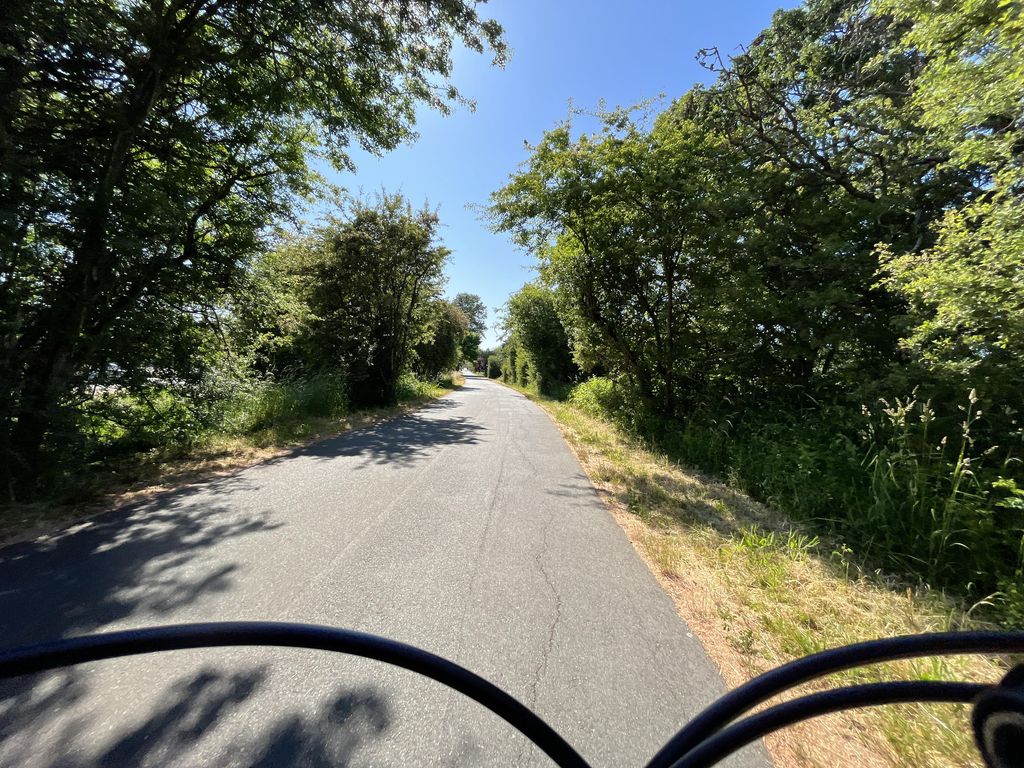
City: victoria